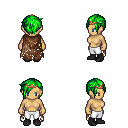
a pixel art fantasy rpg character, female body template, human, tanned skin, brown tattered cape, white pants, green pixie cut hairstyle, bronze tiara, black shoes, four views (front, back, left, right), 2x2 character sprite sheet, small pixel art, hard edges, no anti-aliasing